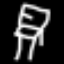
Label: chair